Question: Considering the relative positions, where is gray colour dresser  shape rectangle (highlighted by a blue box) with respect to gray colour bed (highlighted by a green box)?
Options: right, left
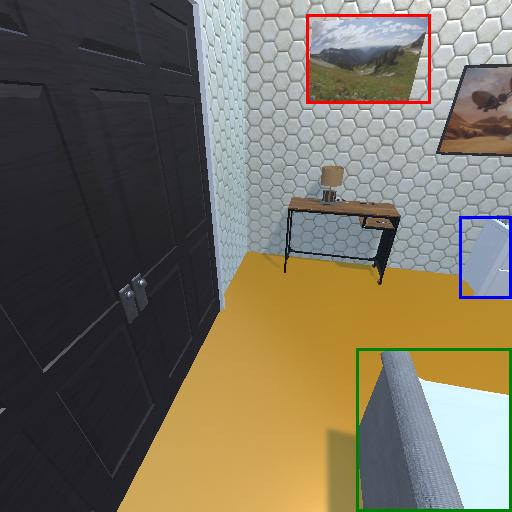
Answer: right